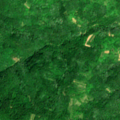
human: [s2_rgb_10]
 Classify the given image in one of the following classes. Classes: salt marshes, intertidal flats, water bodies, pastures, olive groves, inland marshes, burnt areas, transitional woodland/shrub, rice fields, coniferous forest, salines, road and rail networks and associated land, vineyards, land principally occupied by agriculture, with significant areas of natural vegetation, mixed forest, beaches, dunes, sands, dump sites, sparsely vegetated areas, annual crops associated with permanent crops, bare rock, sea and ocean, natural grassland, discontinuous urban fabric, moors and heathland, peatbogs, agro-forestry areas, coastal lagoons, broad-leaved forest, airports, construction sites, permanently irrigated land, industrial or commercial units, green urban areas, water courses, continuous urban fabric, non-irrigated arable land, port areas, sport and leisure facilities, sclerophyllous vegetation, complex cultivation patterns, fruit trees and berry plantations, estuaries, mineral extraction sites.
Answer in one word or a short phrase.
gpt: complex cultivation patterns, land principally occupied by agriculture, with significant areas of natural vegetation, broad-leaved forest, transitional woodland/shrub